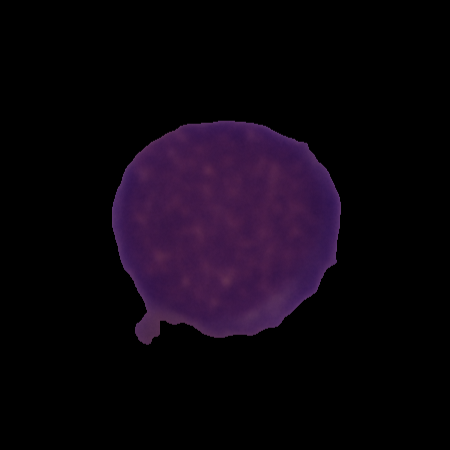
Label: healthy